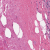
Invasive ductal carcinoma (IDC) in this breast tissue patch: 0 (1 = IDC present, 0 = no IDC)